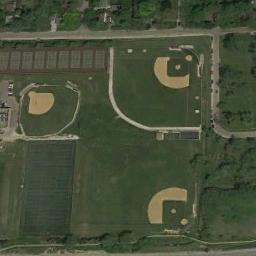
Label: baseball_diamond